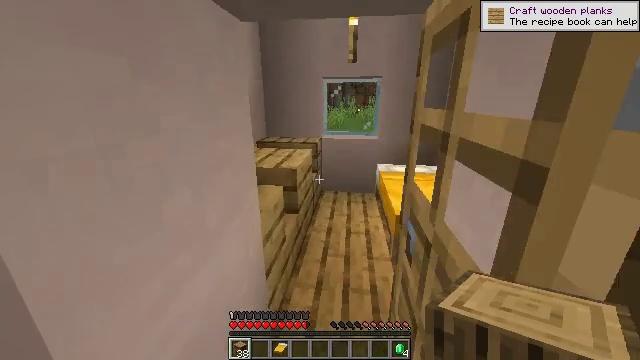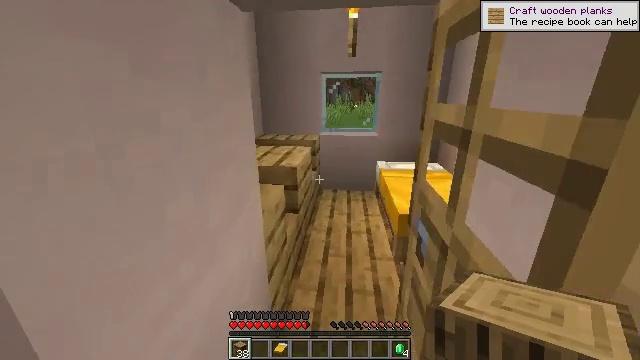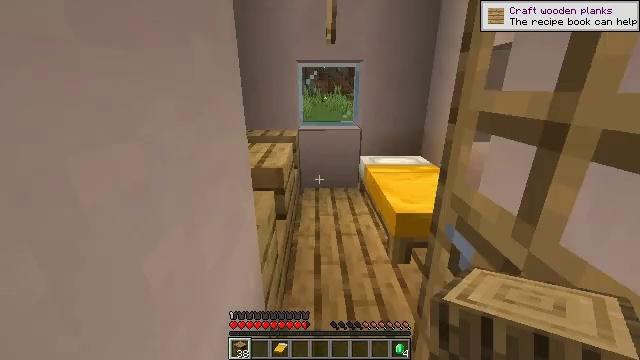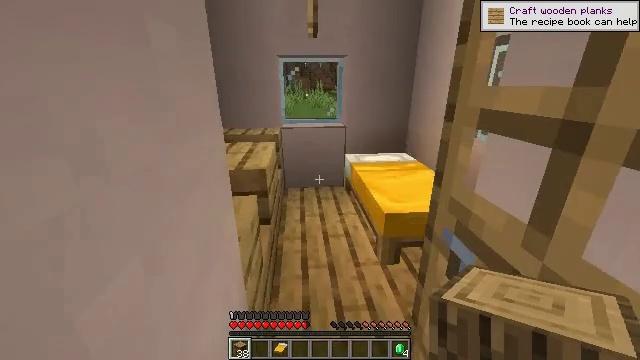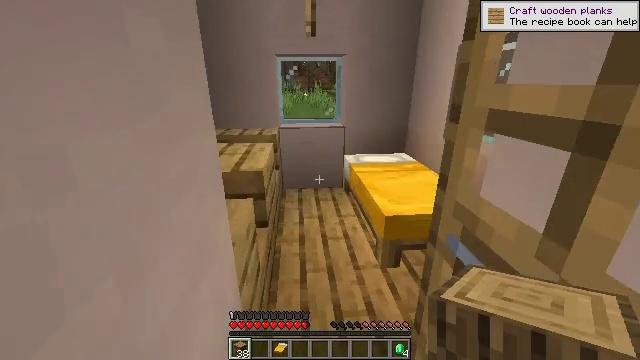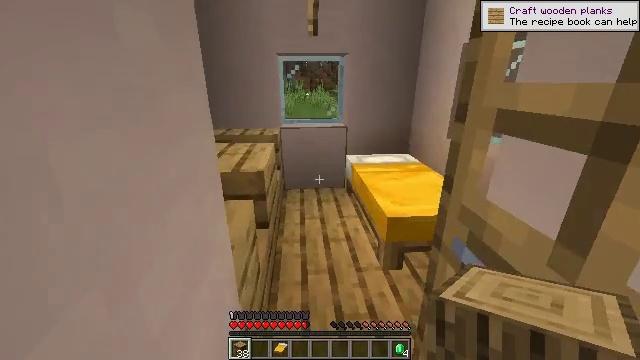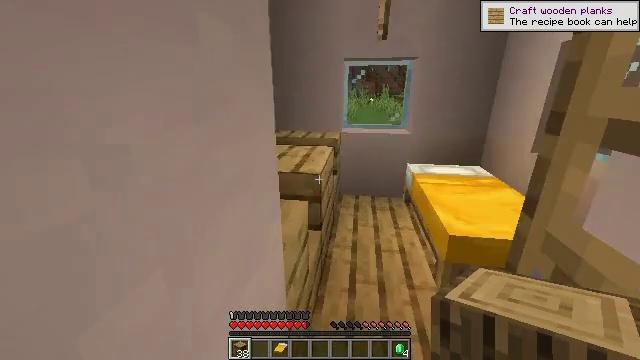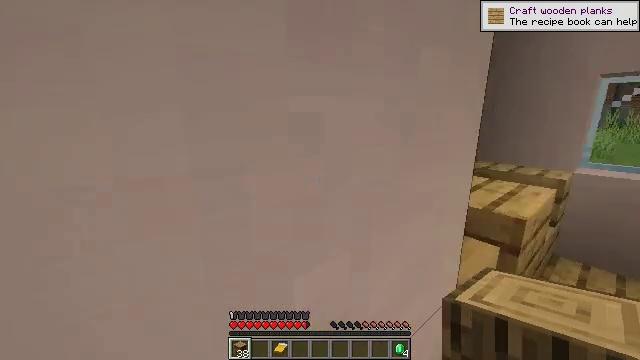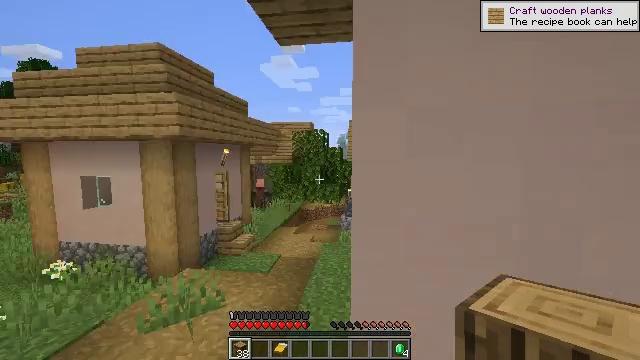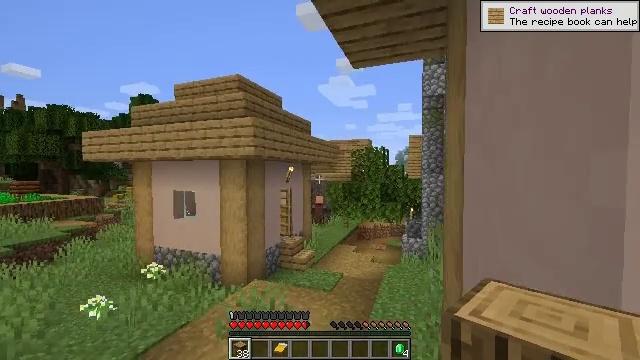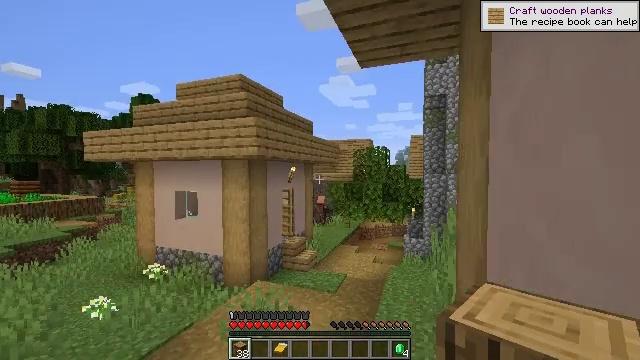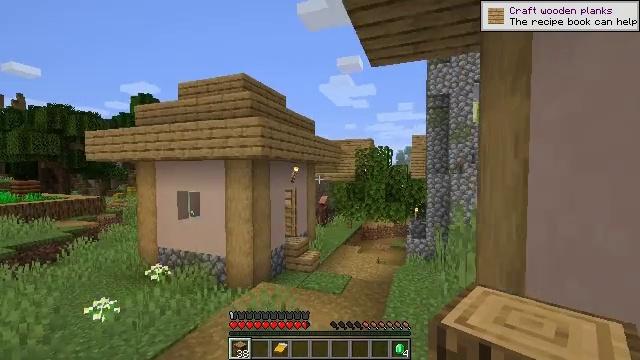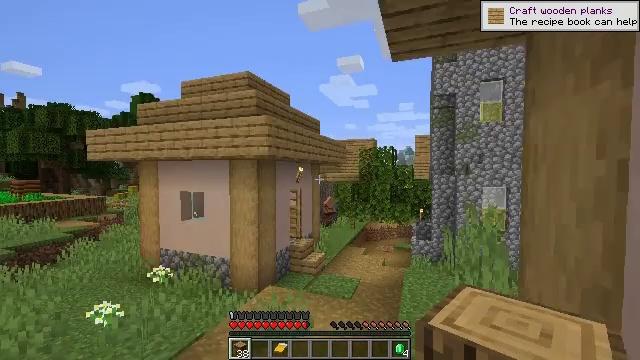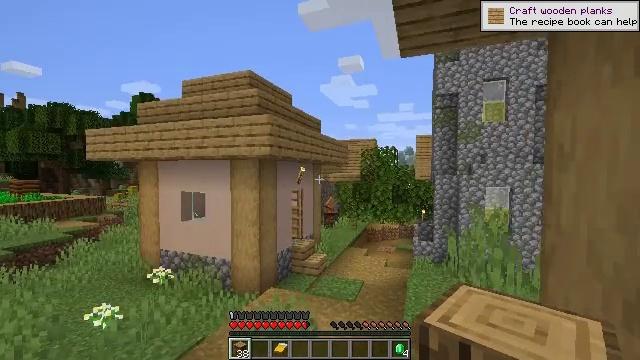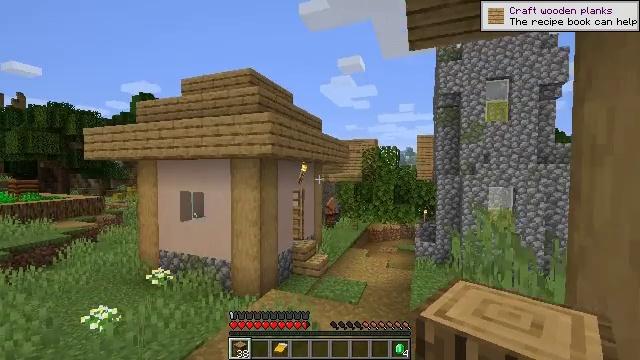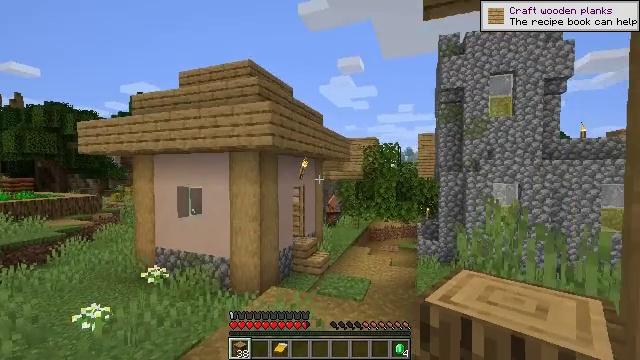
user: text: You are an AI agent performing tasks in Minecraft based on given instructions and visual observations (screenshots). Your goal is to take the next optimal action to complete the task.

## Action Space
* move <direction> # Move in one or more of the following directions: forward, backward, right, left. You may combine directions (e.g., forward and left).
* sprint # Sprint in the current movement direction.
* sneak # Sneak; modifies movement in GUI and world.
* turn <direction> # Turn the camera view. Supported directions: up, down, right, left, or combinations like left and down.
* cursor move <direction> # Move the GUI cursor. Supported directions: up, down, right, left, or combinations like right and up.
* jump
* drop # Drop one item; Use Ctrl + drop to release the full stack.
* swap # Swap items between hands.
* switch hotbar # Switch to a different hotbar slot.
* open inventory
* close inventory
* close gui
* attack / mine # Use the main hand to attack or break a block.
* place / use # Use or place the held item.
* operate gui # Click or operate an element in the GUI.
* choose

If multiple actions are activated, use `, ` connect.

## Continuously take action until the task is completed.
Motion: motion action
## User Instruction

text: Break the hay block to collect it.
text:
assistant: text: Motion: move forward and move left, turn right
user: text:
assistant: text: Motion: move forward, turn right and down
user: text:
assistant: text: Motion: turn right
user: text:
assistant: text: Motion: no_op
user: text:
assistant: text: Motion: no_op
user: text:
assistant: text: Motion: turn left and up
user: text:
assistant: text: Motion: move left, turn left and up
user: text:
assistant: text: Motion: move left, turn left and up
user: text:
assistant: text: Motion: move left, turn left and up
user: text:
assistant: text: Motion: move forward and move left
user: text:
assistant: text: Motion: move forward and move left
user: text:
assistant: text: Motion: move forward and move left
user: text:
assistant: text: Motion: move forward
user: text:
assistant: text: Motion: move forward
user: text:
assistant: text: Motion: move forward
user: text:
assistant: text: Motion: move forward, turn right and down
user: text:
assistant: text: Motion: move forward, sprint, turn right and down
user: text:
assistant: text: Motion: move forward, sprint, turn right and down
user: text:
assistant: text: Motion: move forward, sprint, turn right
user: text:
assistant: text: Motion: move forward, sprint
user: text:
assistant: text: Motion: move forward, jump
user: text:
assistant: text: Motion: move forward, turn left, jump
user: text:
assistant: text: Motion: move forward, turn left, jump
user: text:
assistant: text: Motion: move forward, turn left, jump
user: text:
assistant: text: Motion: move forward, jump
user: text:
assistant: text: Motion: move forward, jump
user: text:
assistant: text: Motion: move forward, turn right, jump
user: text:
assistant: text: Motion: move forward, turn right, jump
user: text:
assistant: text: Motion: move forward, turn right, jump
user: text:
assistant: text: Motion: move forward, jump